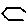
Label: hexagon